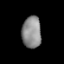
Tissue: lung
Cell type: T cells
Senescence score: 0.2336
Nuclear area (px): 597
Mean DAPI intensity: 139.476